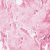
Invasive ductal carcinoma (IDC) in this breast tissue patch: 0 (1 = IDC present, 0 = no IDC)